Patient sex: M
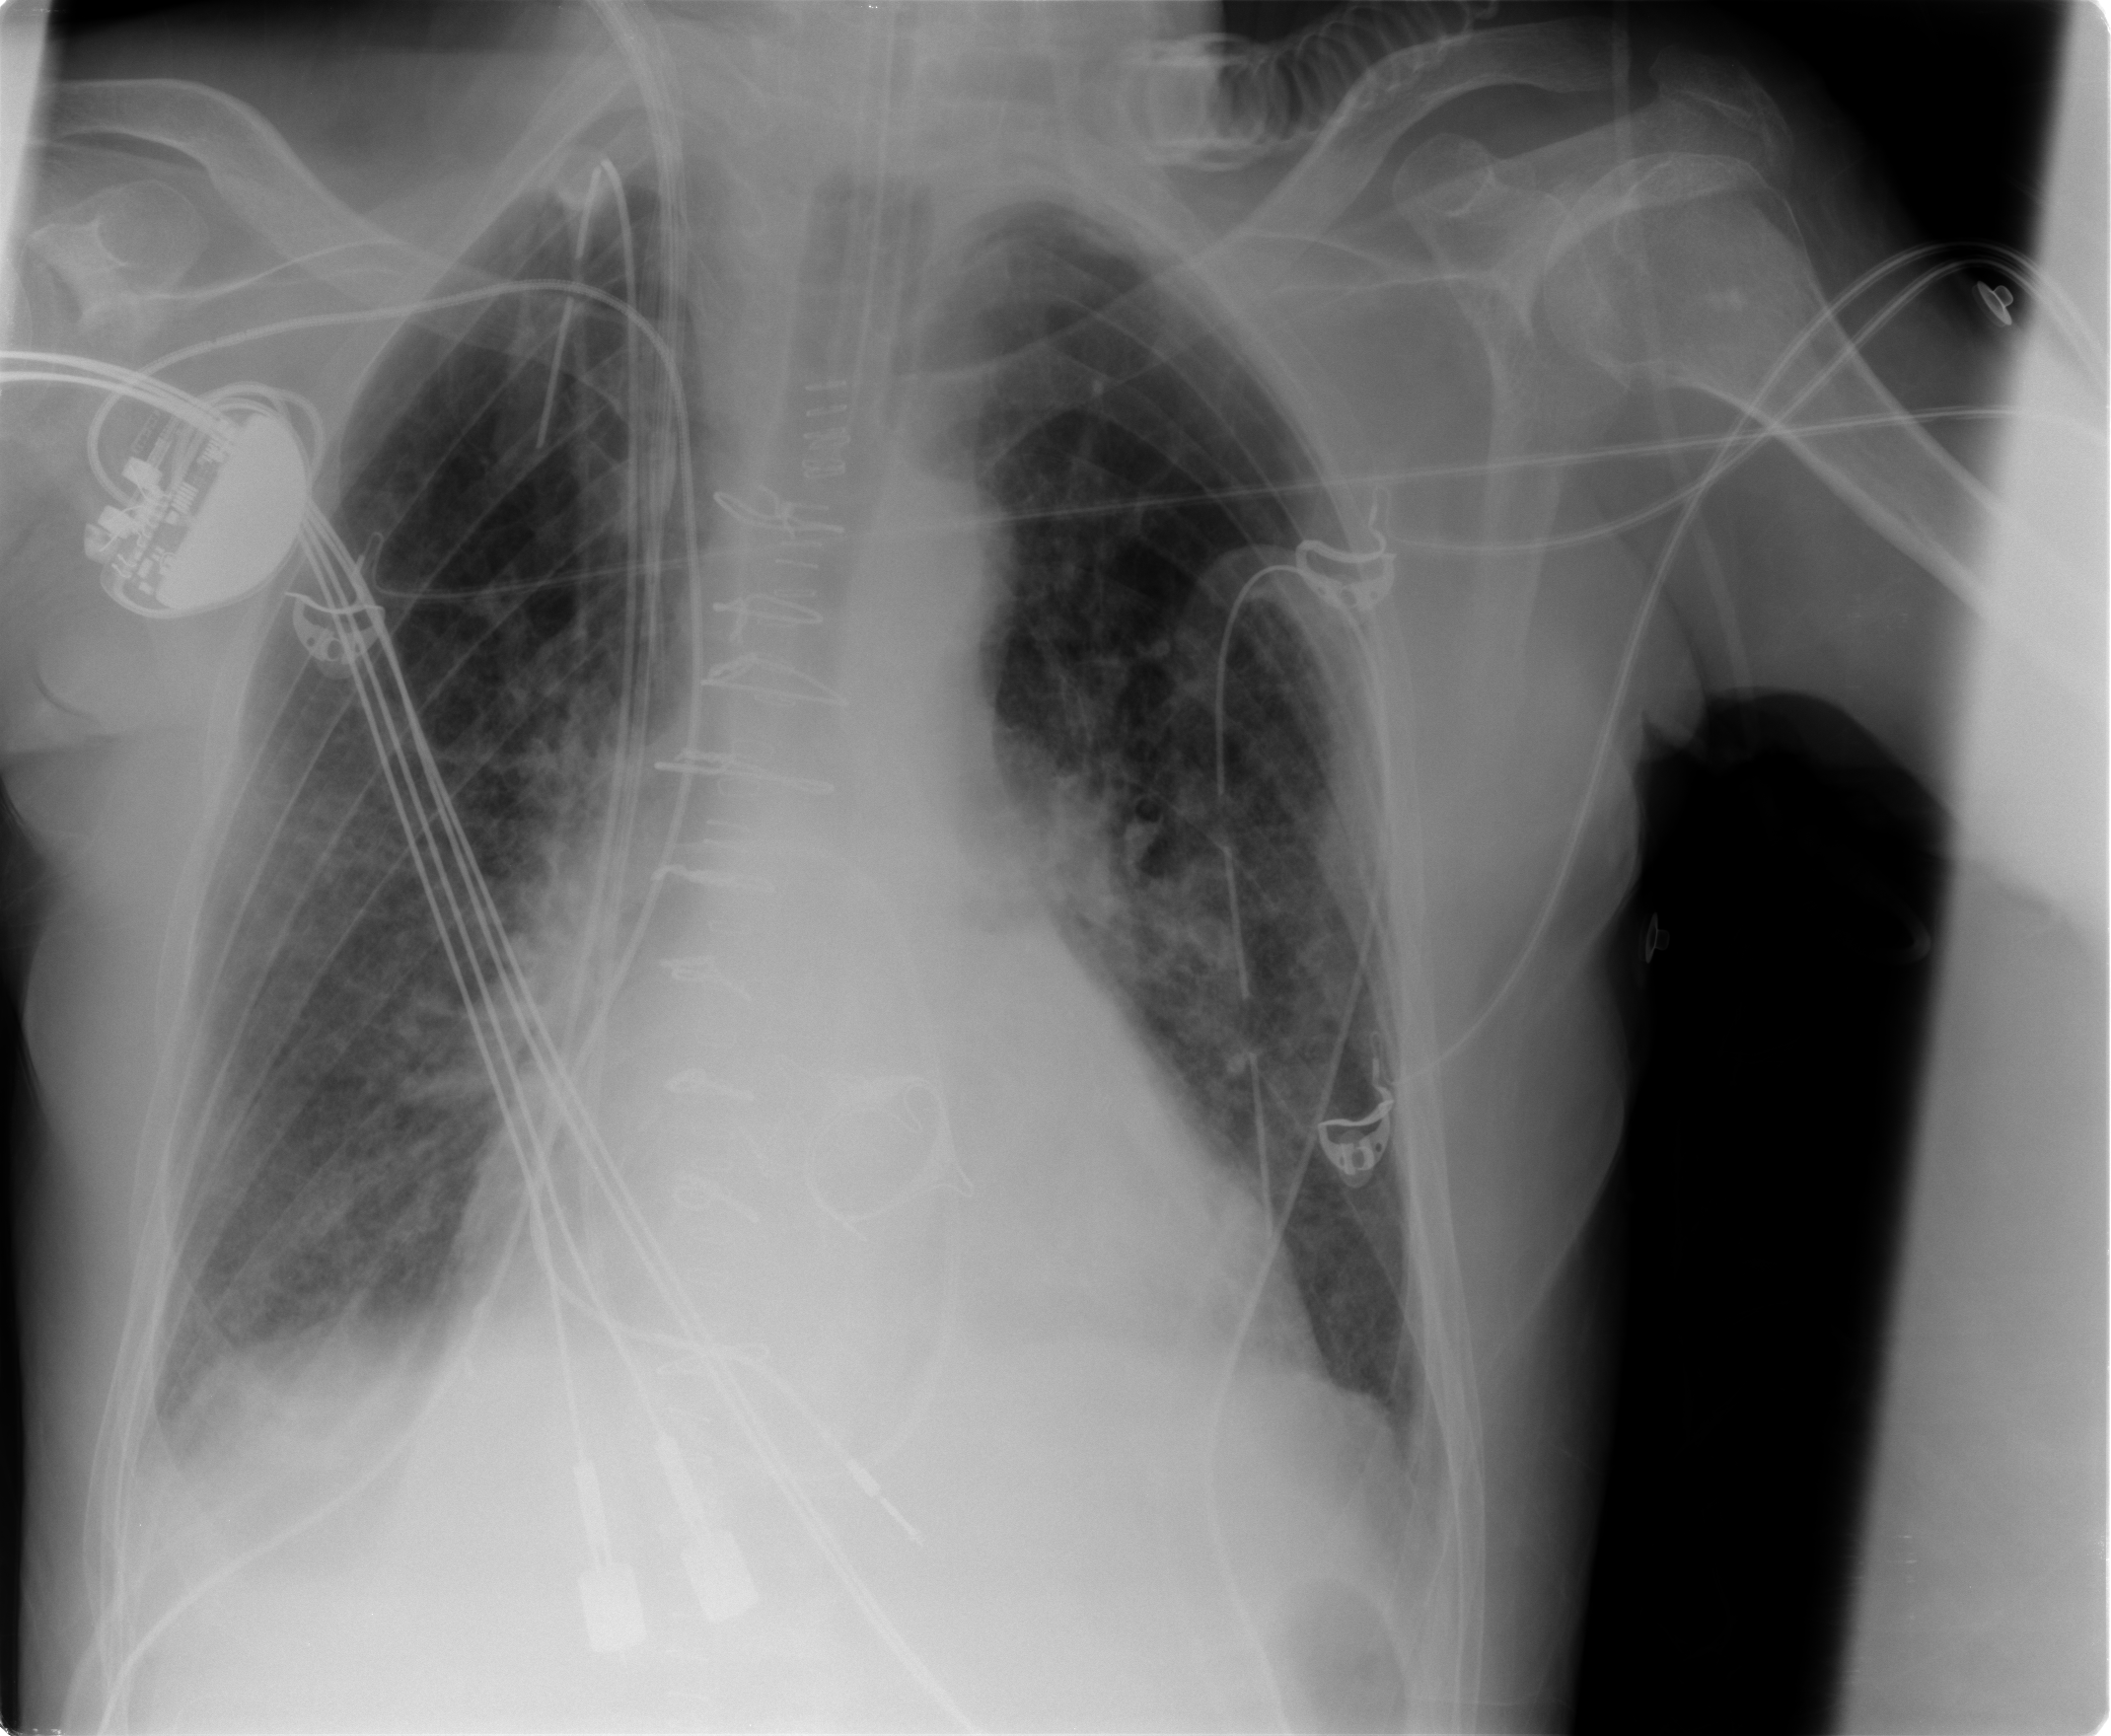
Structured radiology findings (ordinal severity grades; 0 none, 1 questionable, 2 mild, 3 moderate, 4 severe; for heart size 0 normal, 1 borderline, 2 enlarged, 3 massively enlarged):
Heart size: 2
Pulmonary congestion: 2
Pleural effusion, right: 1
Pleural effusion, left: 1
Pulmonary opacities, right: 0
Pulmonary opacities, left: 0
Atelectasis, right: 1
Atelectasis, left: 0